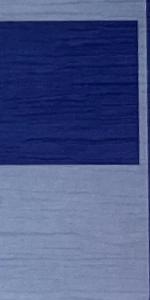
Label: Empty